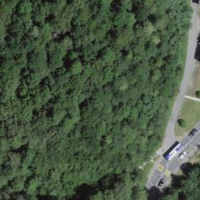
EUNIS habitat code: 53
Species observed at this site:
Equisetum hyemale